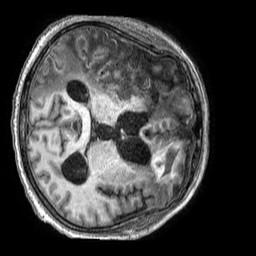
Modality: T1w
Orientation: axial
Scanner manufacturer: philips
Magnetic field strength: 3 T
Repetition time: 0.006818 s
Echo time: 0.003082 s